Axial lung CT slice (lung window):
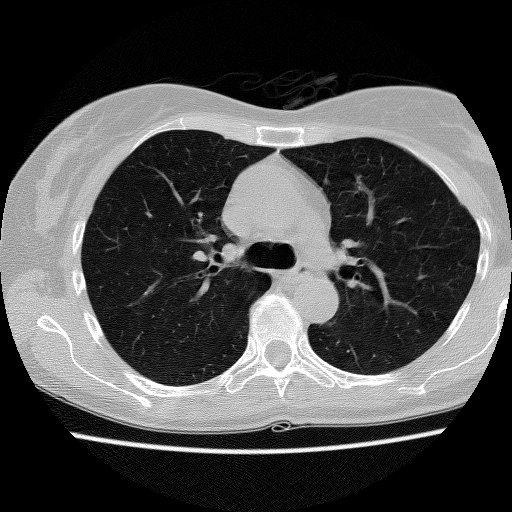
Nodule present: no